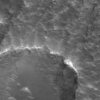
Label: not_dusty